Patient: sex M, age 38
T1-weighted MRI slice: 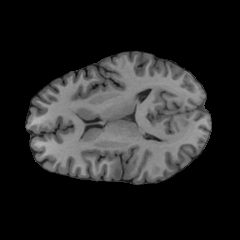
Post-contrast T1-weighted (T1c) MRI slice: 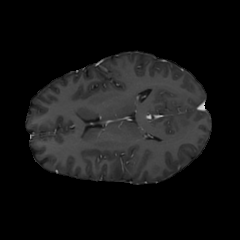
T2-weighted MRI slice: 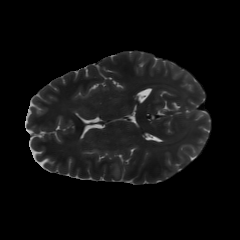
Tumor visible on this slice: yes
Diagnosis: Astrocytoma, IDH-mutant
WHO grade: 2